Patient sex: F
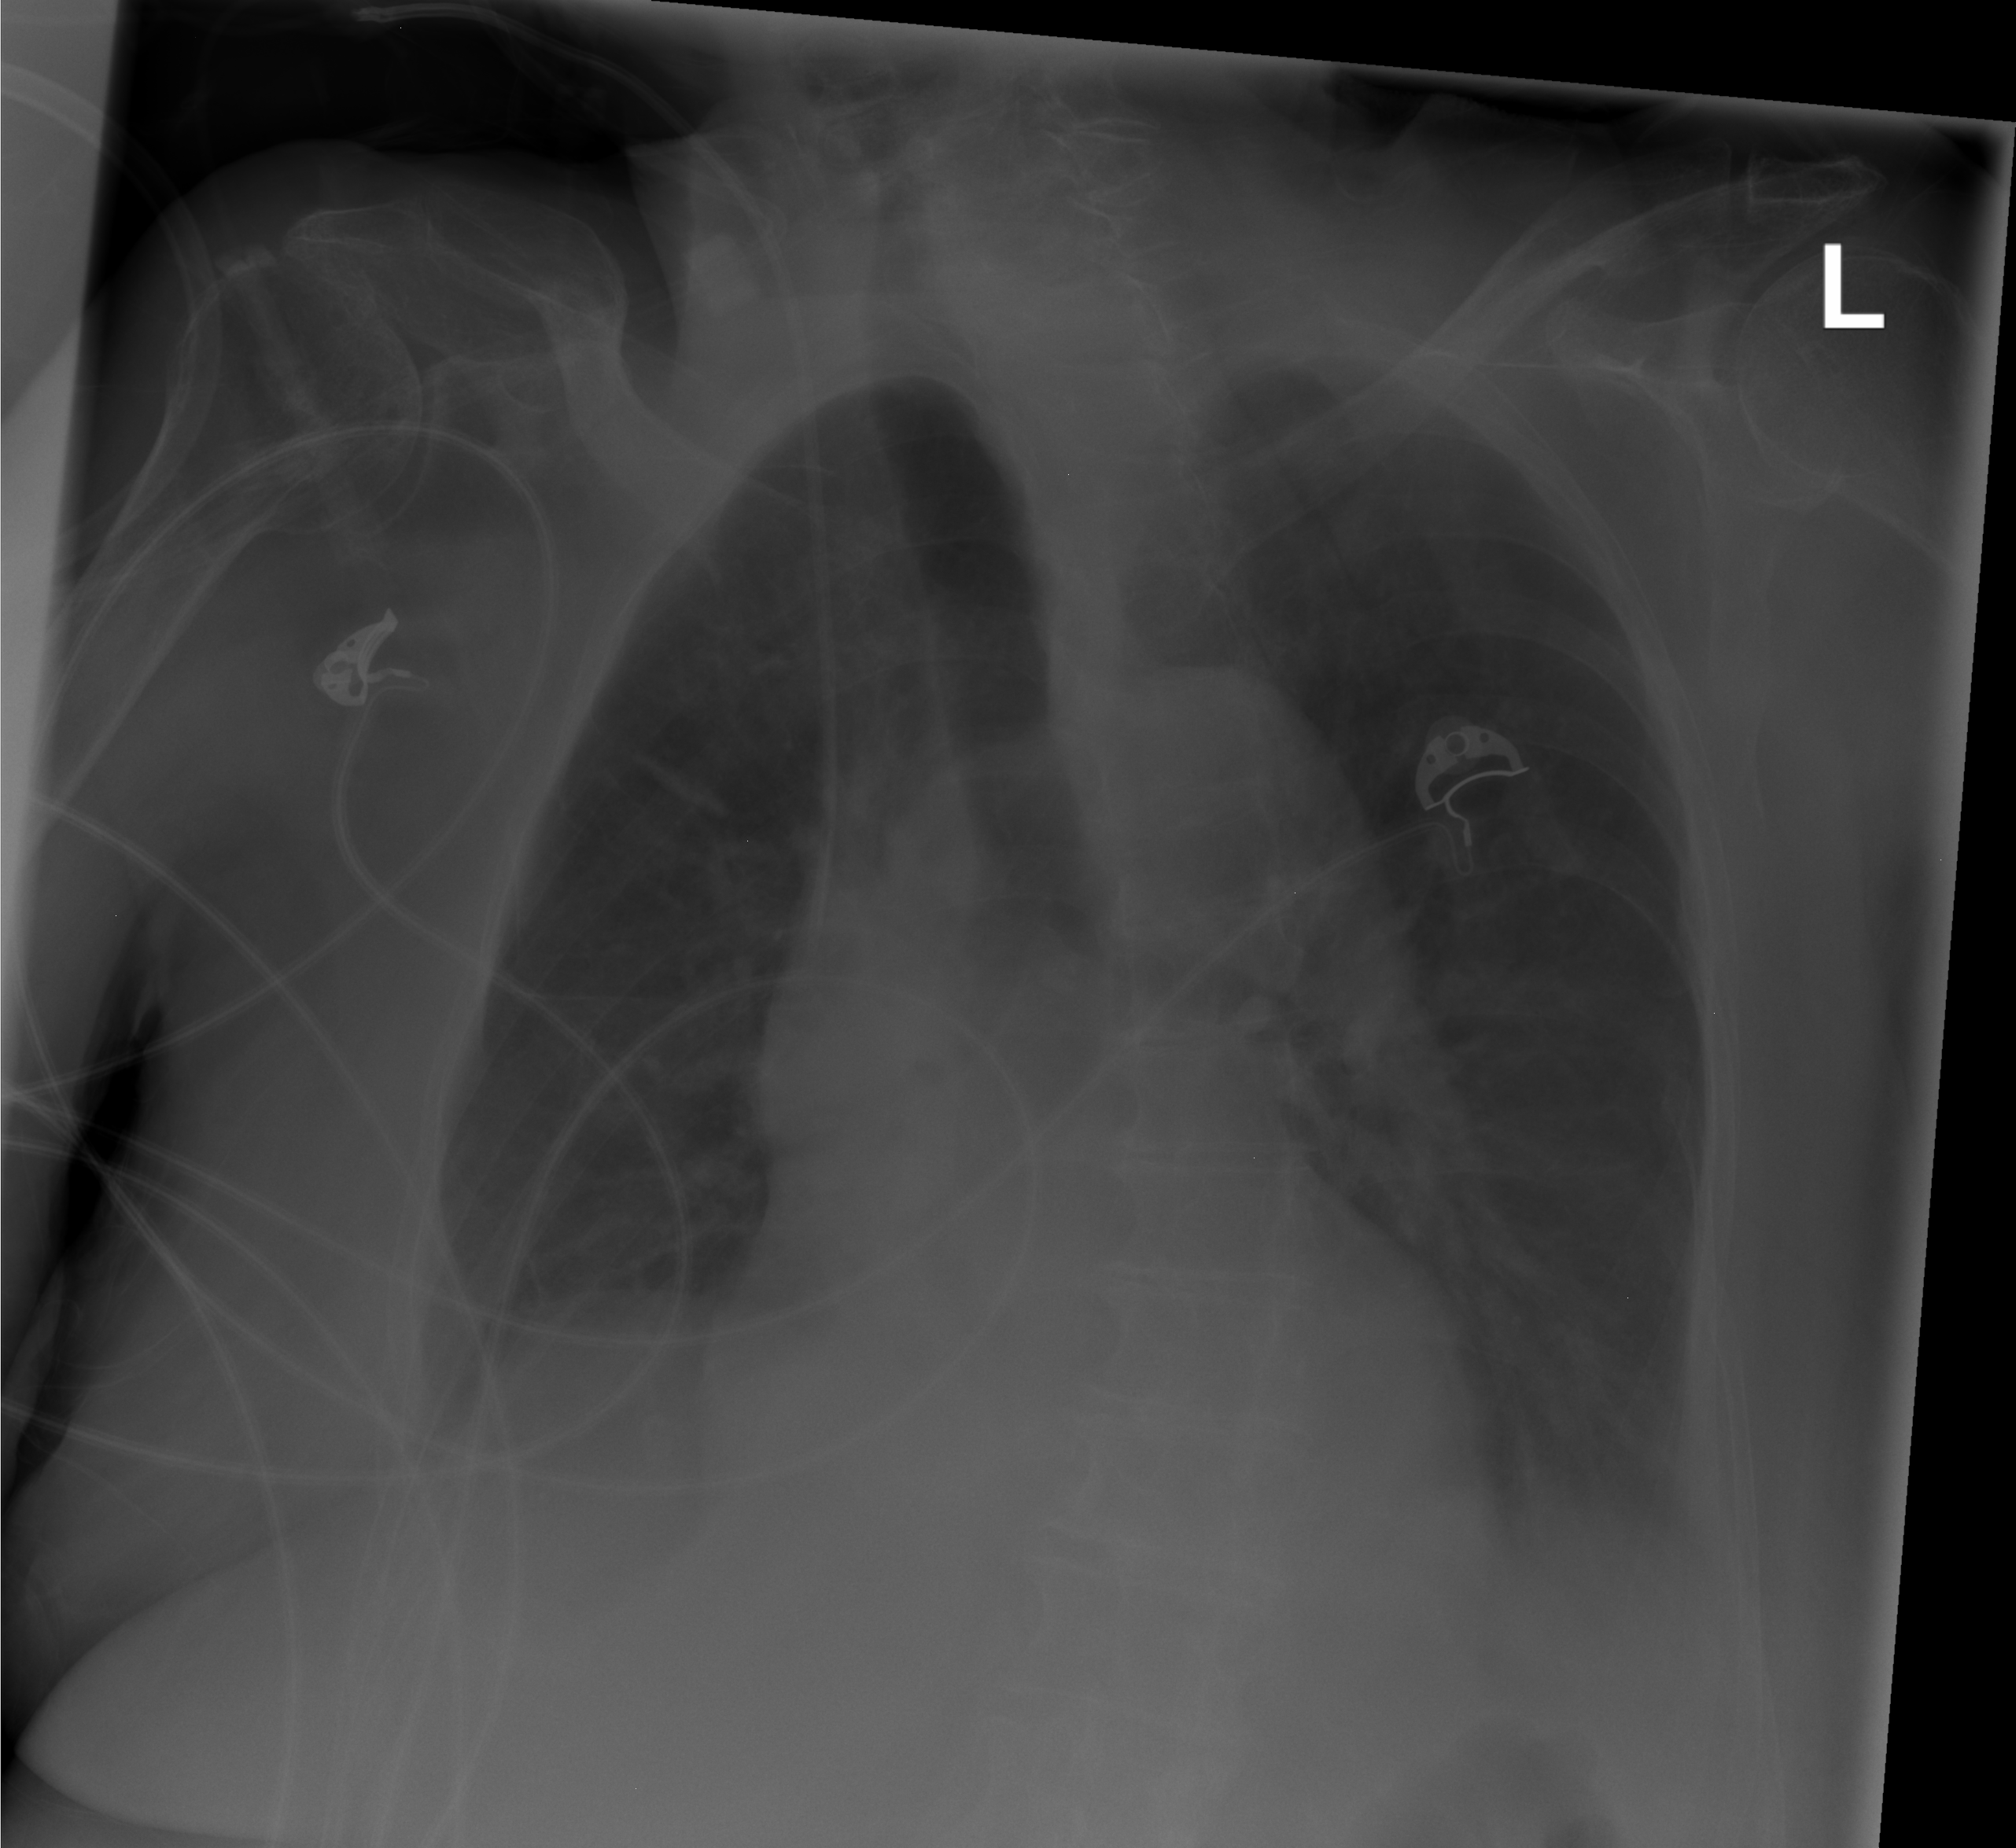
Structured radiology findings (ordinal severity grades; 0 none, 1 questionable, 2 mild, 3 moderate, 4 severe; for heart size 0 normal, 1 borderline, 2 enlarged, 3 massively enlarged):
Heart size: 0
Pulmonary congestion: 0
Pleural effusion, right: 1
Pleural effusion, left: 2
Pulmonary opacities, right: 0
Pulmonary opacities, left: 0
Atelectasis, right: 0
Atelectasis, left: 0